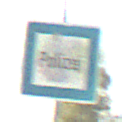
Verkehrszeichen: Polizei
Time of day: MorningAfternoon
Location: Outdoor (RoadRail)
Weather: PartlyCloudy
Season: NotSpecified
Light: Natural